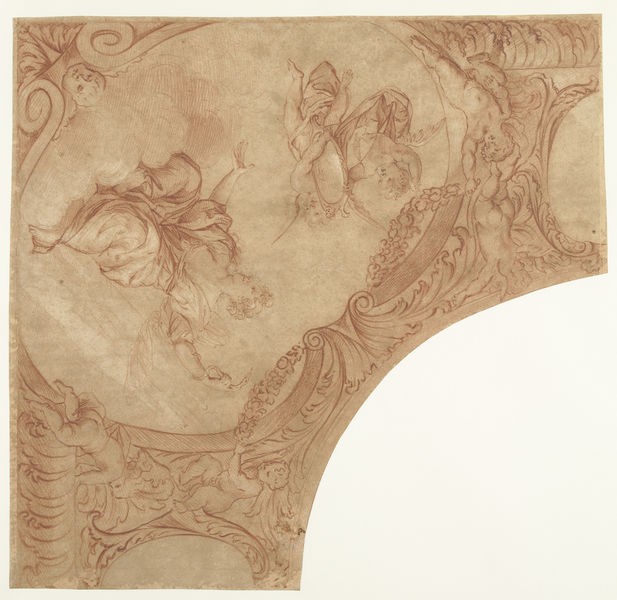
Titel: Ontwerp voor een hoekstuk van plafond met personificatie van de Voorzichtigheid
Künstler: Mattheus Terwesten
Standort: Amsterdam
Institution: Rijksmuseum
Schlagwörter: wolken, ornament, engel